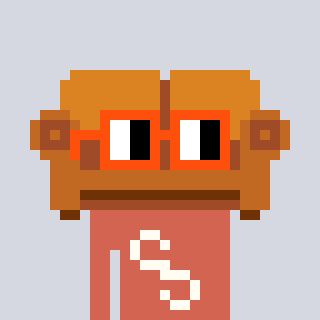
a pixel art character with square orange glasses, a couch-shaped head and a peachy-colored body on a cool background